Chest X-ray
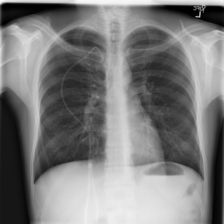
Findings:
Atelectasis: negative
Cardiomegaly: negative
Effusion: negative
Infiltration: negative
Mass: negative
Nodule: negative
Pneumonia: negative
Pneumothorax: negative
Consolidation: negative
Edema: negative
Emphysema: negative
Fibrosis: negative
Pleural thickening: negative
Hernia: negative